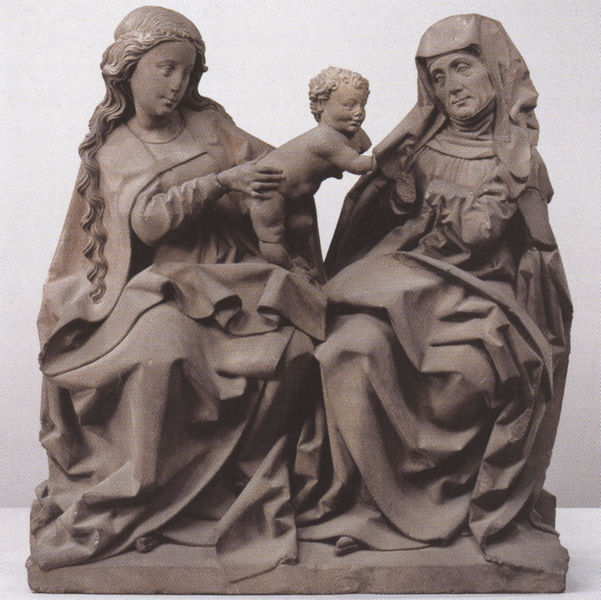
Titel: Anna Selbdritt (früher Niclas Gerhaerts von Leyden zugeschrieben)
Institution: Berlin, Staatliche Museen, Skulpturensammlung
Schlagwörter: frauen, schleier, falten, lang, stein, hände, haare, kind, mutter, tochter, locken, skulptur, statue, baby, religious, robes, women, dress, face, figures, group, hair, nose, old, seated, sitting, skirt, woman, brown, wooden, faltenwurf, hand, wood, jesus, naked, nude, stone, head, young, child, eyes, maria, chin, grandmother, mother, mouth, sohn, curls, smile, sculpture, anna, virgin, madonna, folding, neck, family, italian, art, statues, maria mit kind, gothic, medieval, religion, eye, cloth, finger, fingers, christ, figure, mary, body, steinfiguren, infant, young woman, old lady, clay, nun, charity, soman, habit, toddler, fold, relationship, mother teresa, maria und anna, cathlic, chiled, disabled, plastique, aunt, ann, armputed